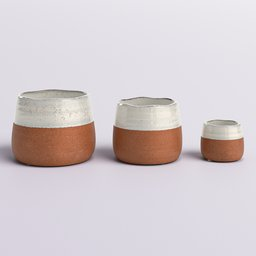
Label: decoration